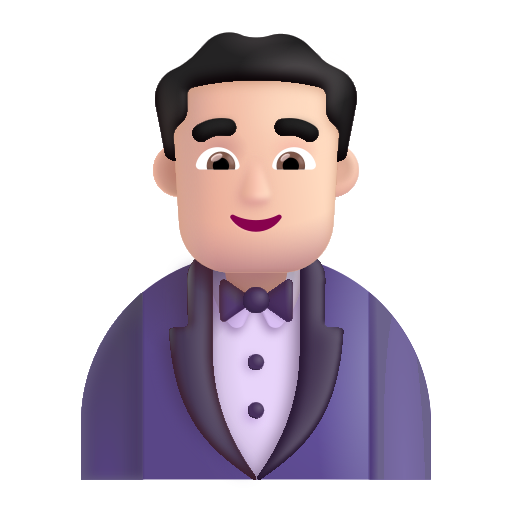
man in tuxedo color light